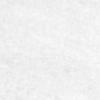
Label: no_change